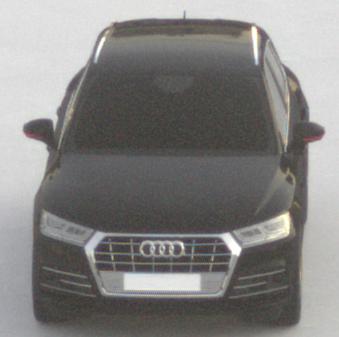
Make: Audi
Model: Q5 45 TFSI
Detailed model: Q5 (FY)
Model produced from: 2019/01
Model produced until: 2019/05
Doors: 5
Color: black
Road condition: dry road
Daytime: sunrise or sunset
Contrast: low contrast